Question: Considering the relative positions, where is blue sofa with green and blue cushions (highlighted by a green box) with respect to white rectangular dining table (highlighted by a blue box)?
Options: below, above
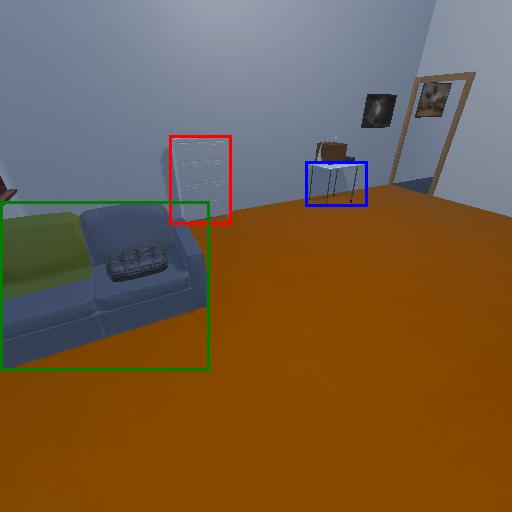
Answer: below